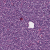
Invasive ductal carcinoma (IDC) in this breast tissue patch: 1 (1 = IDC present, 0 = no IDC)